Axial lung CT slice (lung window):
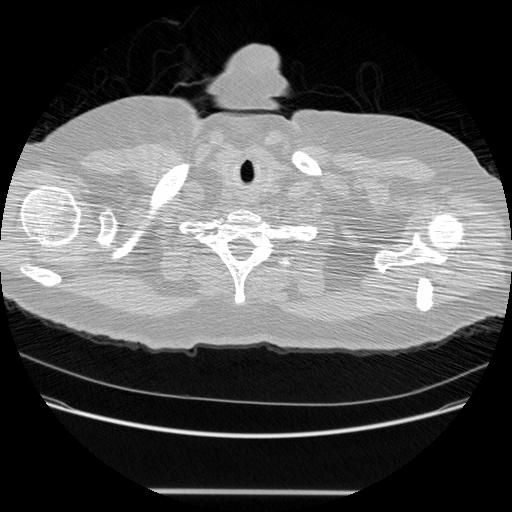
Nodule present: no